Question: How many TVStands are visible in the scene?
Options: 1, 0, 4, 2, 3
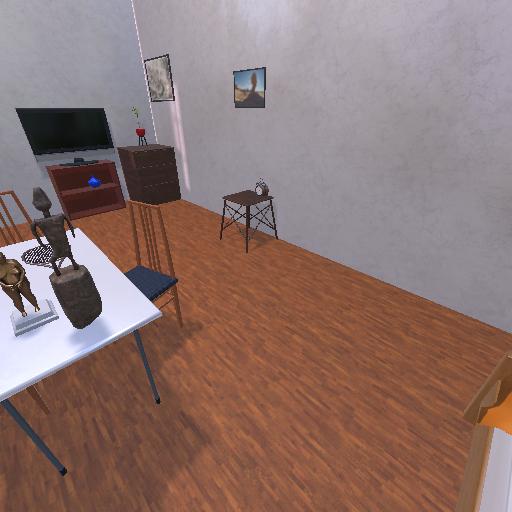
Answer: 1